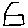
Label: square